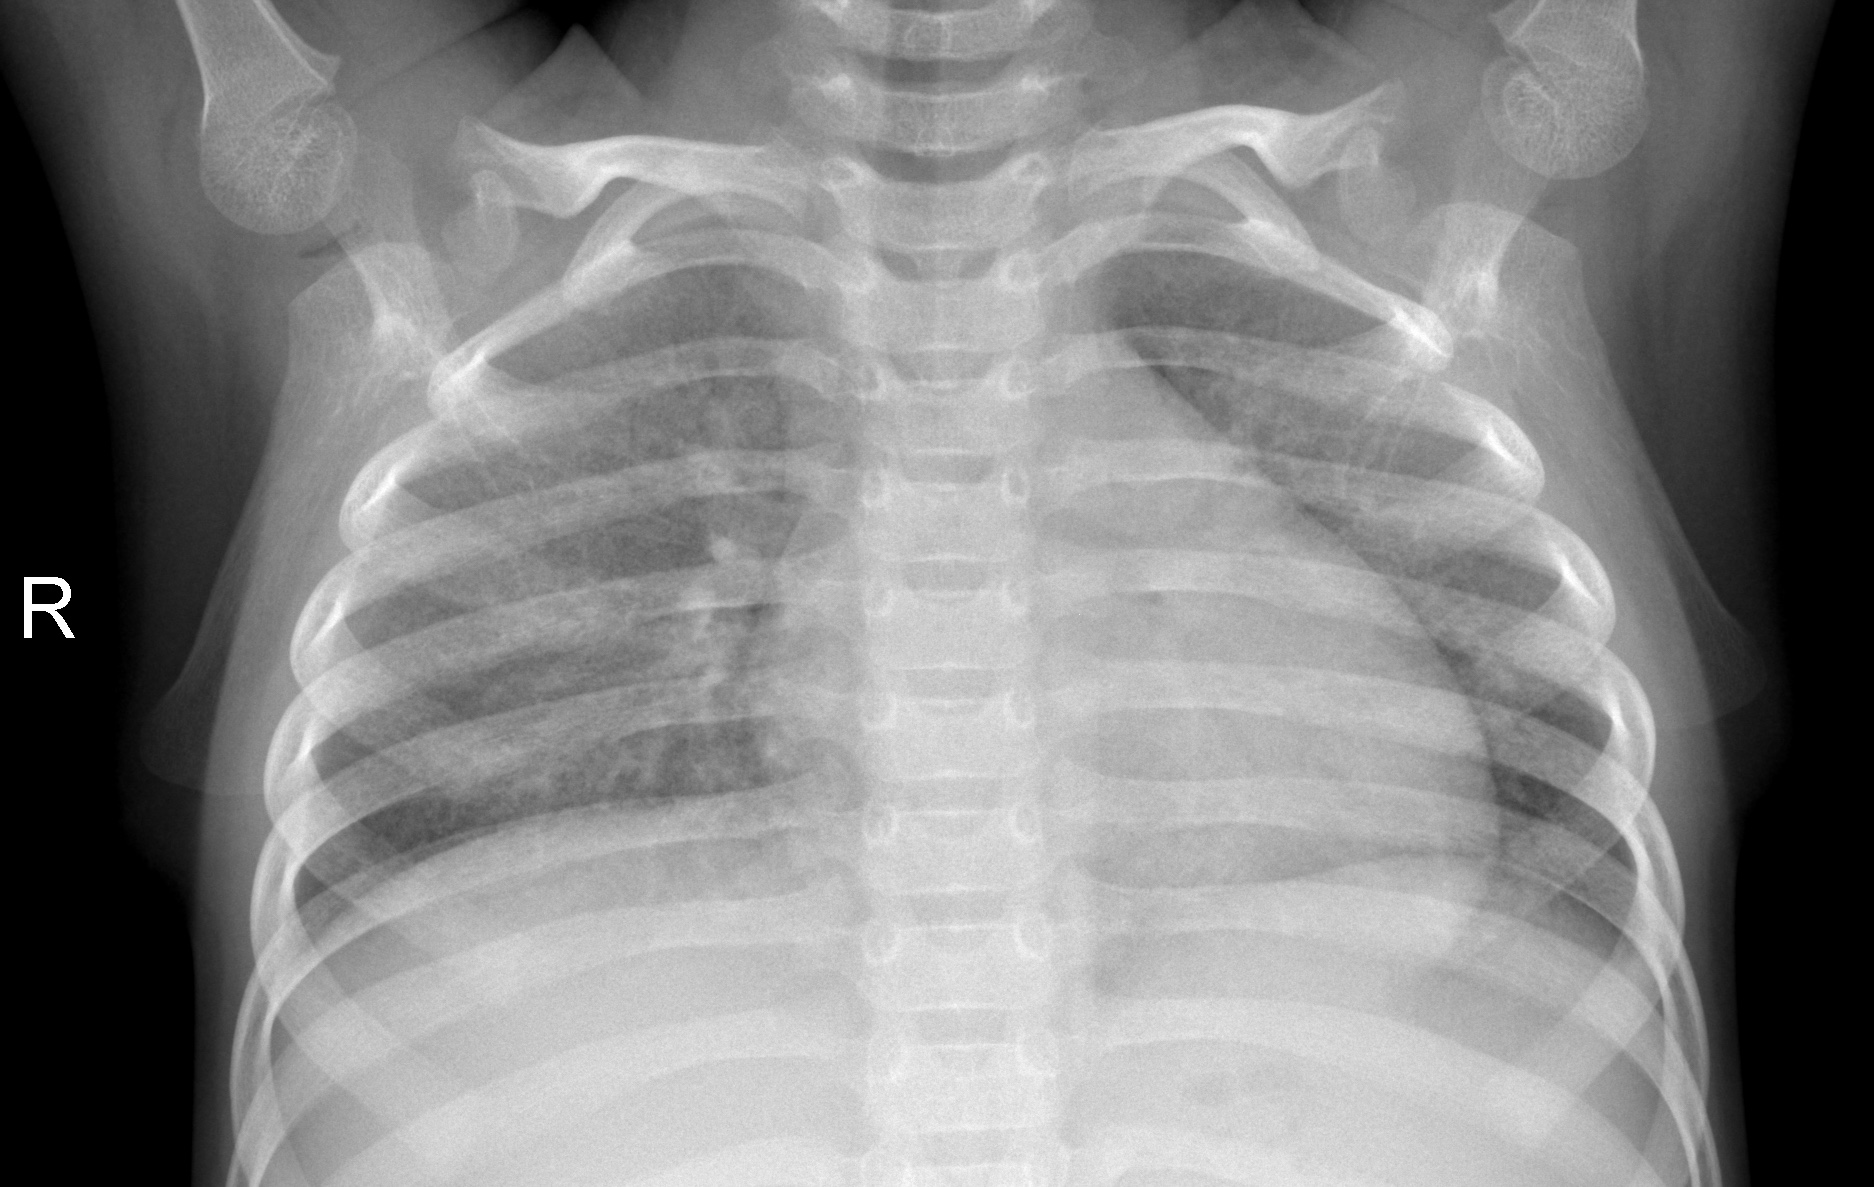
Diagnosis: NORMAL